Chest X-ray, PA view. Patient: 61 years old, sex M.
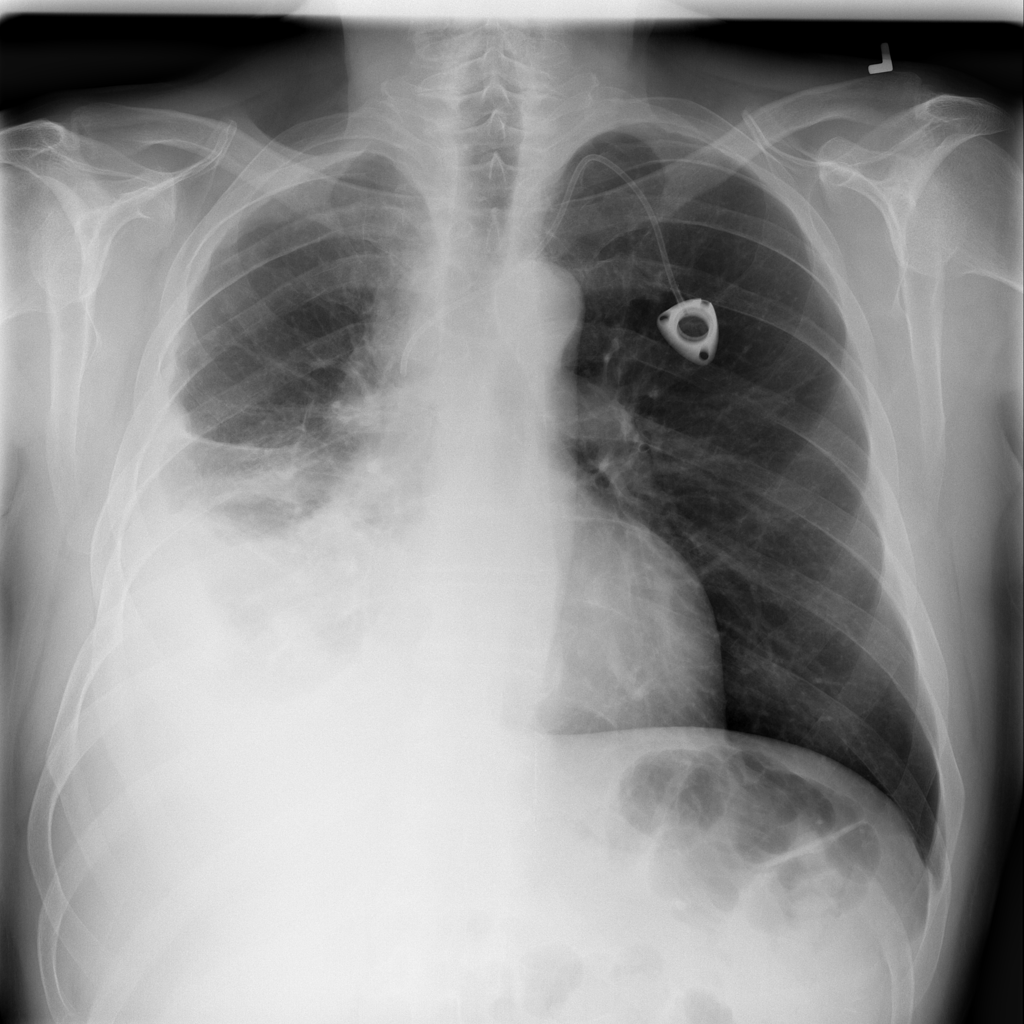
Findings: Consolidation, Effusion